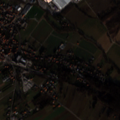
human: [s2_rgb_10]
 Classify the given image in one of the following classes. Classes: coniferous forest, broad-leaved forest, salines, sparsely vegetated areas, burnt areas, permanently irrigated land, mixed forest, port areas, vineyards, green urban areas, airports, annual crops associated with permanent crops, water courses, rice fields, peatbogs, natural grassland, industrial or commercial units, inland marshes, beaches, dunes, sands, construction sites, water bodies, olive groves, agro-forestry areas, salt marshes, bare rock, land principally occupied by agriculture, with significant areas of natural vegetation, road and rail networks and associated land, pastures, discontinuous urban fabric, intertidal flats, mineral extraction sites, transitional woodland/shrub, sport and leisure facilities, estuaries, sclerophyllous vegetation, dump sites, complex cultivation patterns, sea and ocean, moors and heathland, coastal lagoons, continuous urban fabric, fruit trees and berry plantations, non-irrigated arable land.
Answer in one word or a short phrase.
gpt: discontinuous urban fabric, industrial or commercial units, non-irrigated arable land, broad-leaved forest